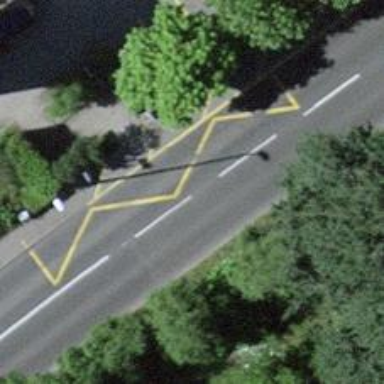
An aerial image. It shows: Public transport stop position.